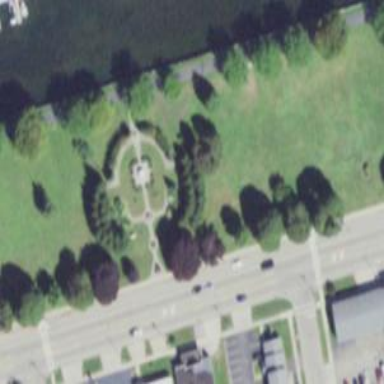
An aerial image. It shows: Memorial site with historic significance.